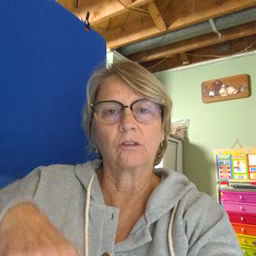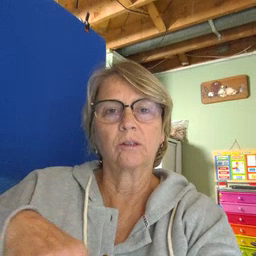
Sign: stairs